Question: I am new in python.
consider this code:
'''
from django.db import models
class Publisher(models.Model):
name = models.CharField(max_length=30)
address = models.CharField(max_length=50)
city = models.CharField(max_length=60)
state_province = models.CharField(max_length=30)
country = models.CharField(max_length=50)
website = models.URLField()
class Author(models.Model):
first_name = models.CharField(max_length=30)
last_name = models.CharField(max_length=40)
email = models.EmailField()
class Book(models.Model):
title = models.CharField(max_length=100)
authors = models.ManyToManyField(Author)
publisher = models.ForeignKey(Publisher)
publication_date = models.DateField()
'''
and this is my project structure:

Why i get this error when to want validating ?
'''
'Module' Object Has no Attribute 'models'
Traceback (most recent call last):
File "C:\Program Files (x86)\JetBrains\PyCharm 4.0.1\helpers\pycharm\django_manage.py", line 41, in <module>
run_module(manage_file, None, '__main__', True)
File "C:\Python34\Lib
unpy.py", line 182, in run_module
return _run_module_code(code, init_globals, run_name, mod_spec)
File "C:\Python34\Lib
unpy.py", line 96, in _run_module_code
mod_name, mod_spec, pkg_name, script_name)
File "C:\Python34\Lib
unpy.py", line 85, in _run_code
exec(code, run_globals)
File "C:/Users/Shahr_000/PycharmProjects/HelloWorld\manage.py", line 10, in <module>
execute_from_command_line(sys.argv)
File "C:\Python34\lib\site-packages\django\core\management\__init__.py", line 385, in execute_from_command_line
utility.execute()
File "C:\Python34\lib\site-packages\django\core\management\__init__.py", line 354, in execute
django.setup()
File "C:\Python34\lib\site-packages\django\__init__.py", line 21, in setup
apps.populate(settings.INSTALLED_APPS)
File "C:\Python34\lib\site-packages\djangopps
egistry.py", line 108, in populate
app_config.import_models(all_models)
File "C:\Python34\lib\site-packages\djangopps\config.py", line 202, in import_models
self.models_module = import_module(models_module_name)
File "C:\Python34\Lib\importlib\__init__.py", line 109, in import_module
return _bootstrap._gcd_import(name[level:], package, level)
File "<frozen importlib._bootstrap>", line 2254, in _gcd_import
File "<frozen importlib._bootstrap>", line 2237, in _find_and_load
File "<frozen importlib._bootstrap>", line 2226, in _find_and_load_unlocked
File "<frozen importlib._bootstrap>", line 1200, in _load_unlocked
File "<frozen importlib._bootstrap>", line 1129, in _exec
File "<frozen importlib._bootstrap>", line 1471, in exec_module
File "<frozen importlib._bootstrap>", line 321, in _call_with_frames_removed
File "C:/Users/Shahr_000/PycharmProjects/HelloWorld\HelloWorldooks\models.py", line 4, in <module>
class Publisher(models.Model):
AttributeError: 'module' object has no attribute 'Model'
'''
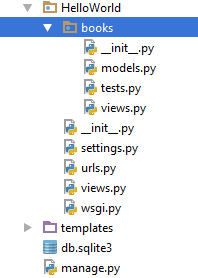
Answer: Copy pasted your code.Worked for me.You should delete your migrations and try again.
cheers :-)